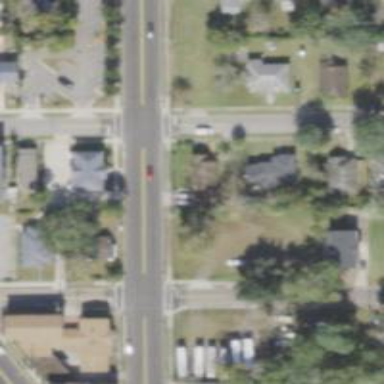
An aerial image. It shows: Unmarked crossing on the road.